Question: Having dealt with <URL>, I need to do a Binary Space Partition in order to draw the projected triangles using the Painter's Algorithm.
I've implemented the <URL>.
But it's making a tree! That is most of the nodes have one branch completely empty. The whole strategy is all wrong. Since the teapot is essentially spherical, the entire shape is only on one "side" of any particular component triangle.
So I'm thinking I need partitioning planes arranged more like an apple-corer: all passing through the line of the y-axis. But I'm kind of going , you know?
Here's my bsp-tree generator. It uses other functions posted in the linked question.
Edit: Extra juggling to avoid dictstackoverflow. Complete program available <URL>. The numerical output shows the depth of the tree node under construction.
'''
% helper functions to insert and remove triangles in lists
/unshift { % [ e1 .. eN ] e0 . [ e0 e1 .. eN ]
exch aload length 1 add array astore
} def
/shift { % [ e0 e1 .. eN ] . [ e1 .. eN ] e0
aload length 1 sub array astore exch
} def
/makebsp { % [ triangles ] . bsptree
count =
%5 dict %This is the tree node data structure
<</P[]/PM[]/plane[]/front[]/behind[]/F<<>>/B<<>>>>
begin
dup length 1 le{ % If 0 or 1 triangles
dup length 0 eq { % If 0 triangles
pop % discard
}{ % If 1 triangle
aload pop /P exch def % put triangle in tree node
}ifelse
}{ % length>1
shift /P exch def % P: Partitioning Polygon (triangle)
P transpose aload pop
[1 1 1] 4 array astore % make column vectors of homogeneous coords
/PM exch def
[ % Compute equation of the plane defined by P
PM 0 3 getinterval det
[ PM 0 get PM 2 get PM 3 get ] det
[ PM 0 get PM 1 get PM 3 get ] det
PM 1 3 getinterval det 3 mul
] /plane exch def
% iterate through remaining triangles, testing against plane, adding to lists
/front [] def
/behind [] def
{ %forall [P4 P5 P6] = [[x4 y4 z4][x5 y5 z5][x6 y6 z6]]
/T exch def
T transpose % [[x4 x5 x6][y4 y5 y6][z4 z5 z6]]
{aload pop add add} forall % (x4+x5+x6) (y4+y5+y6) (z4+z5+z6)
plane 2 get mul 3 1 roll % z|C| (x) (y)
plane 1 get mul 3 1 roll % y|B| z|C| (x)
plane 0 get mul % y|B| z|C| x|A|
plane 3 get add add add % Ax+By+Cz+D
0 le { /front front
}{ /behind behind
} ifelse
T unshift def
} forall
%front == ()= behind == flush (%lineedit)(r)file pop
% recursively build F and B nodes from front and behind lists
%/F front makebsp def
front currentdict end exch
makebsp
exch begin /F exch def
%/B behind makebsp def
behind currentdict end exch
makebsp
exch begin /B exch def
/front [] def
/behind [] def
} ifelse
currentdict end
} def
'''
Output:

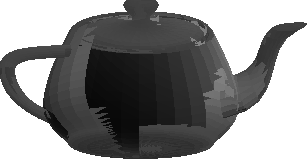
Answer: BSP was invented for geometries like levels in Quake-like games and it may be hard to use for some specific geometry sets. BSP uses one of the existing triangles to split your level, so just imagine how it would behave when you want to use it on a sphere...
For the teapot you could get better results using OCTree, which doesn't need to split your geometry along existing triangles. But I'm not sure how well does it work with the Painter Algorithm.
If you really need to use BSP tree here, then you should pick your triangles carefully. I don't understand all of your code but I don't see this part here. Just iterate over all triangles in your current tree branch and for each of them compute the number of triangles in front of it and at the back. The one that has similar number of front-triangles and back-triangles is usually the best one to be used as a split plane.